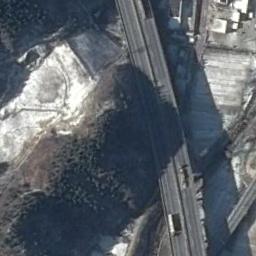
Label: freeway